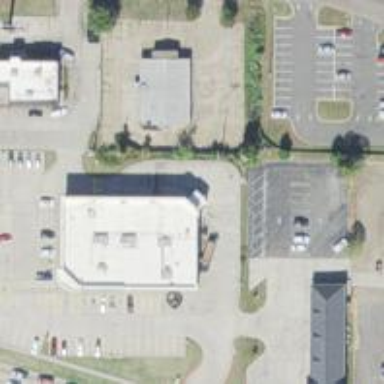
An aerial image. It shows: Pharmacy providing healthcare services.